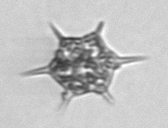
Label: Dictyocha